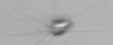
Label: Calciopappus